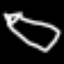
Label: pencil